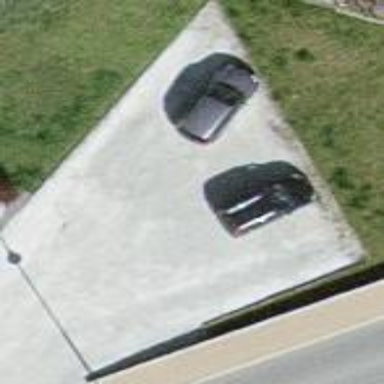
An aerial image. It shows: Parking area with surface.